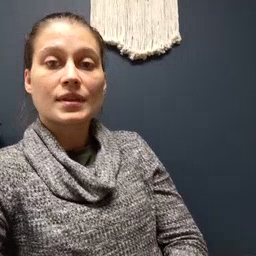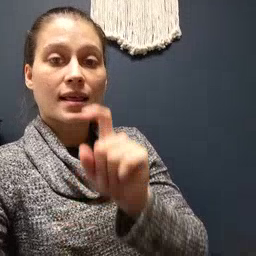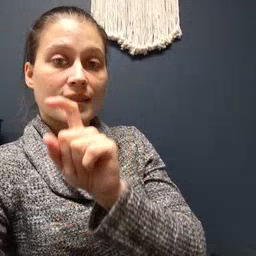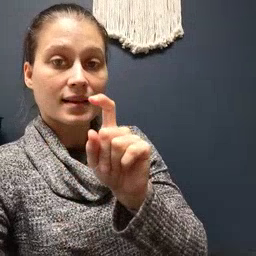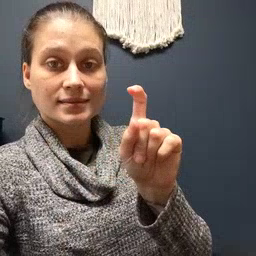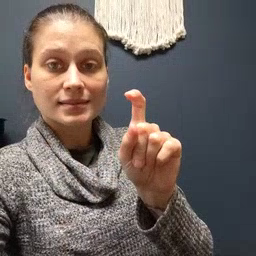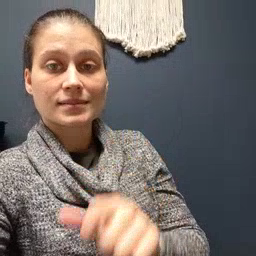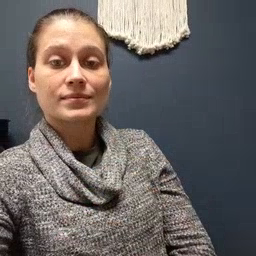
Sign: closet